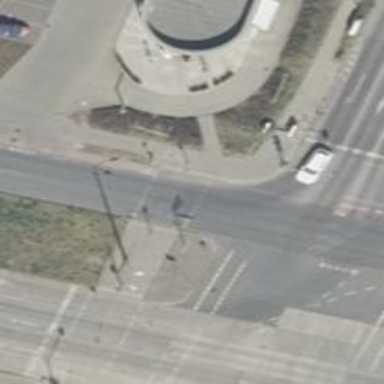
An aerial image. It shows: Footway crossing with traffic signals and central island.